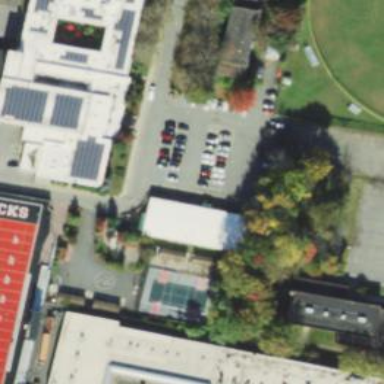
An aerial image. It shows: School.